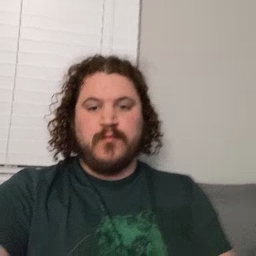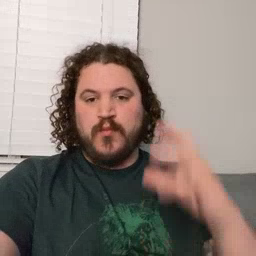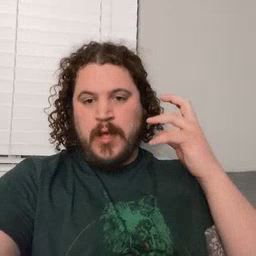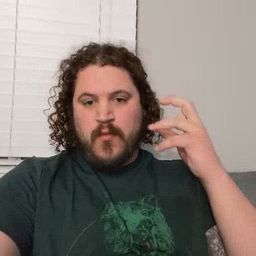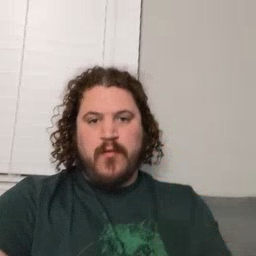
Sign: radio